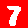
Digit: 7